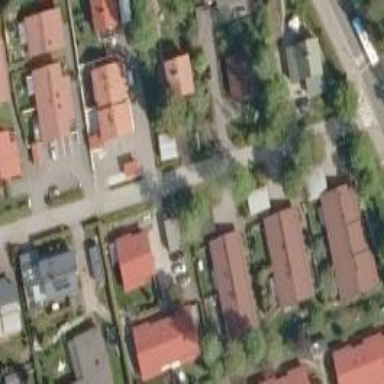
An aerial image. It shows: Driveway.